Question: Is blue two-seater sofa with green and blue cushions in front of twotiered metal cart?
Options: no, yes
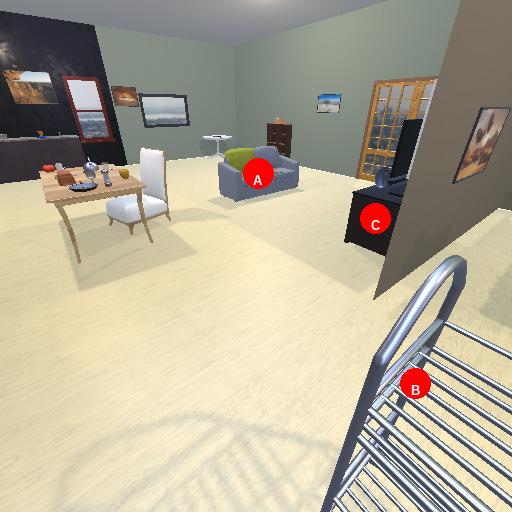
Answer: no